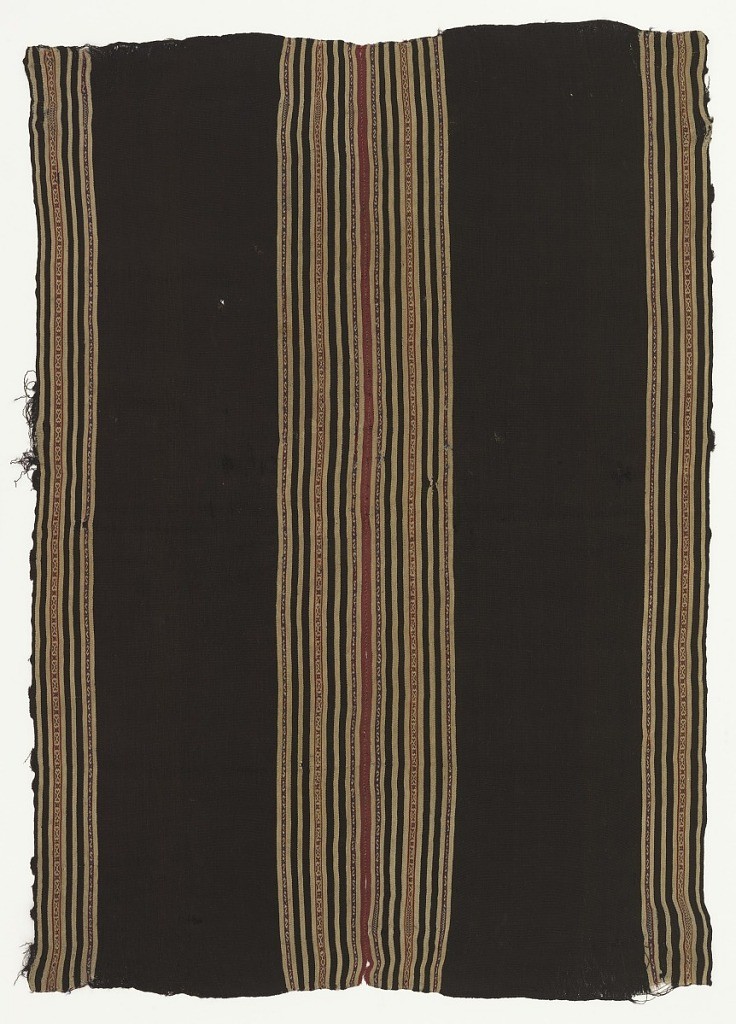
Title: Textile
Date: late 19th century
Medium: wool Technique: warp-faced plain weave and complementary warps
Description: Two panels stitched together; both have a dark brown ground with vertical stripes of maroon, white, blue and white; and red, yellow and white. Geometric patterning in the colored stripes. Selvages turned back and hemmed.